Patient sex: M
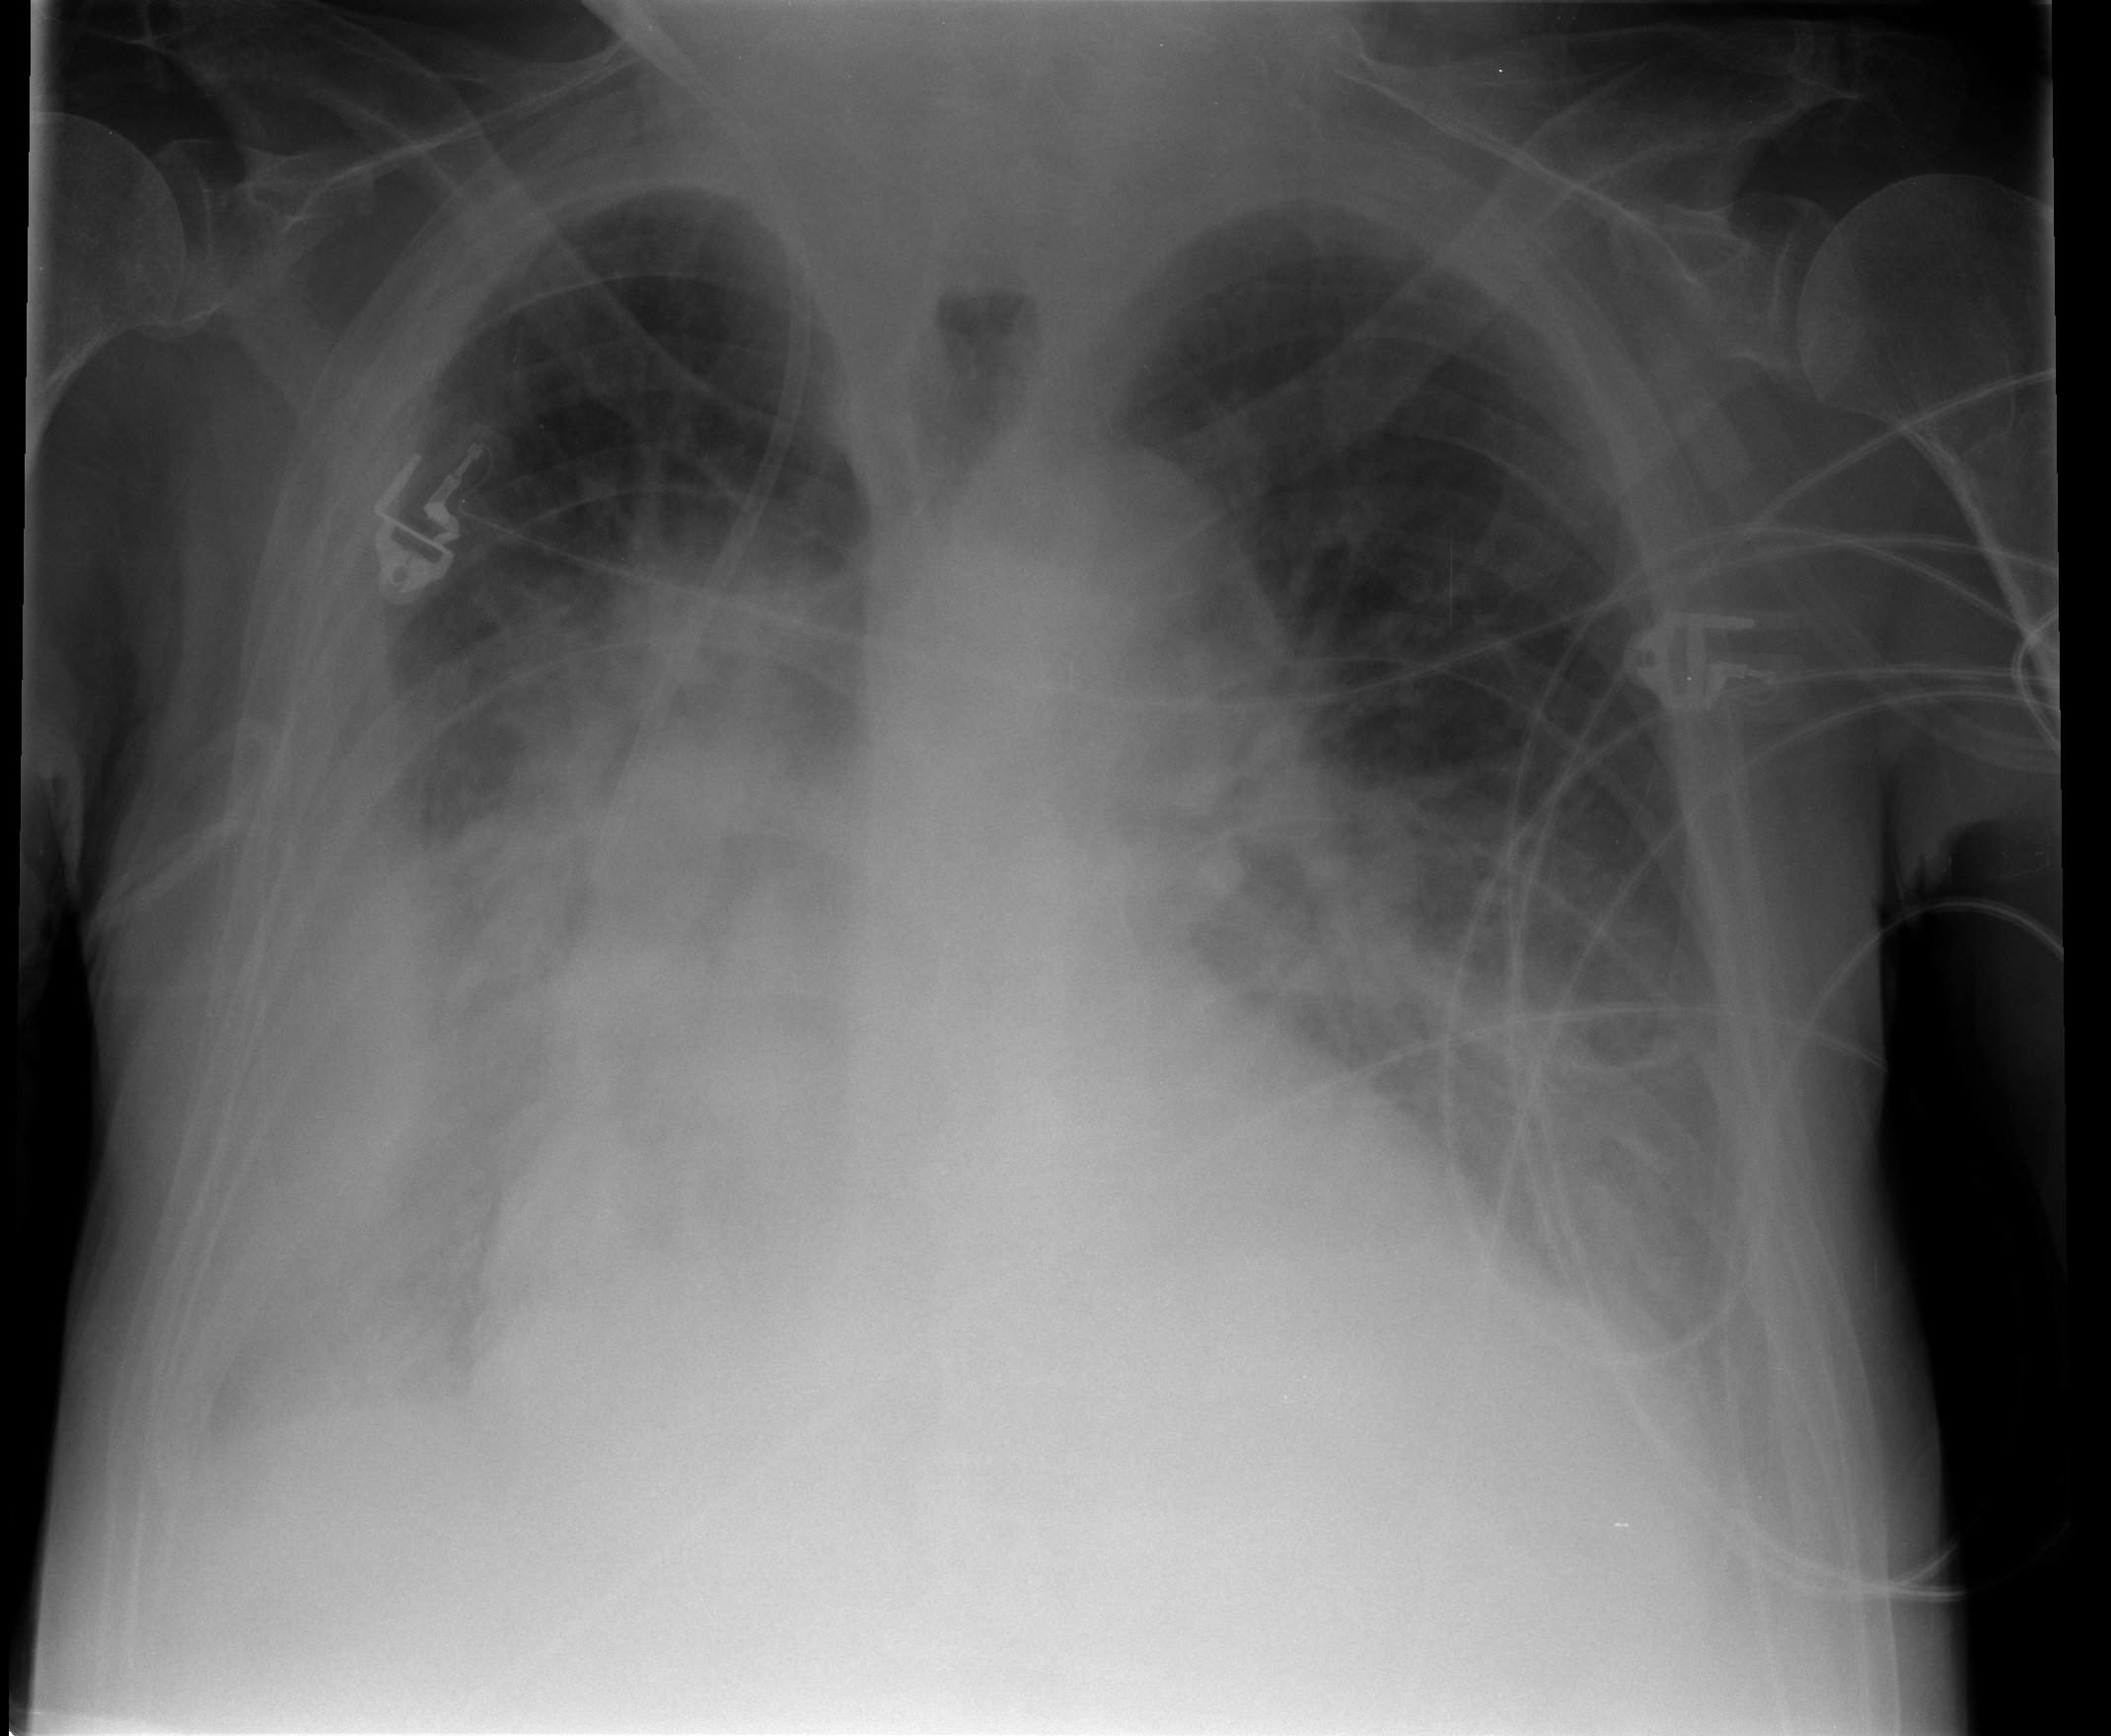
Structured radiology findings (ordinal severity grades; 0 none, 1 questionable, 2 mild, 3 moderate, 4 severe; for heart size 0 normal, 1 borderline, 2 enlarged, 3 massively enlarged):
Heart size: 2
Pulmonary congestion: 2
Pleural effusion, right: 3
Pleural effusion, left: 2
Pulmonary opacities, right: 1
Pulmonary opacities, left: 1
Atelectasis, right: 2
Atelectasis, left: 2